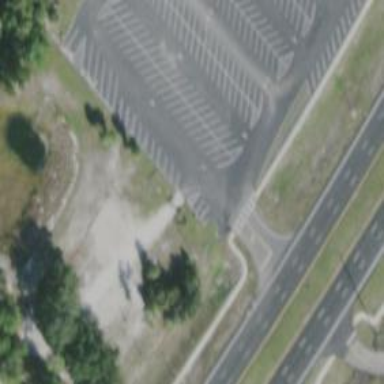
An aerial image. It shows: Marked road crossing.